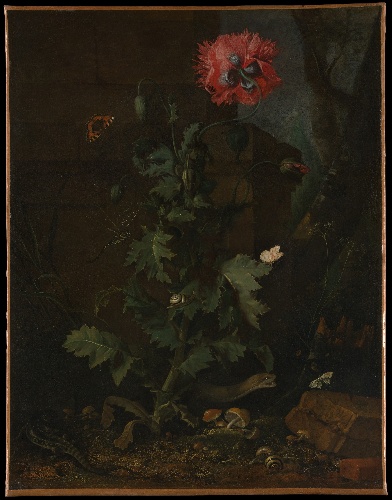
Title: Still Life with Poppy, Insects, and Reptiles
Artist: Otto Marseus van Schrieck
Artist bio: Dutch, Nijmegen 1619/20–1678 Amsterdam
Date: ca. 1670
Object type: Painting
Classification: Paintings
Medium: Oil on canvas
Dimensions: 26 7/8 x 20 3/4 in. (68.3 x 52.7 cm)
Department: European Paintings
Credit line: Rogers Fund, 1953
Accession year: 1953
Repository: Metropolitan Museum of Art, New York, NY
Tags: Insects|Lizards|Snakes|Poppies|Still Life|Snails